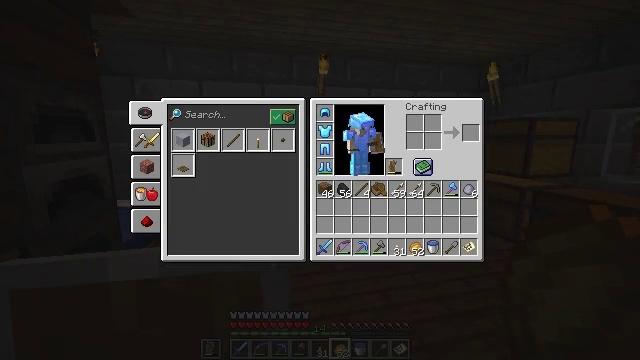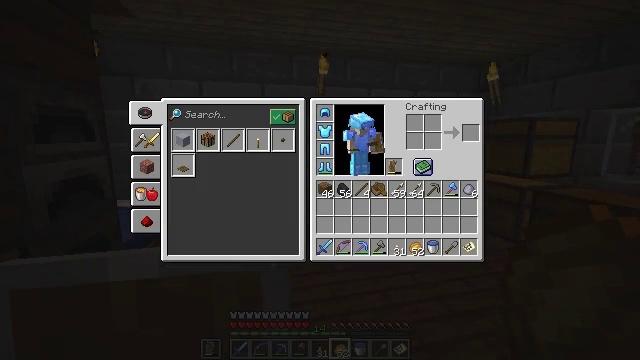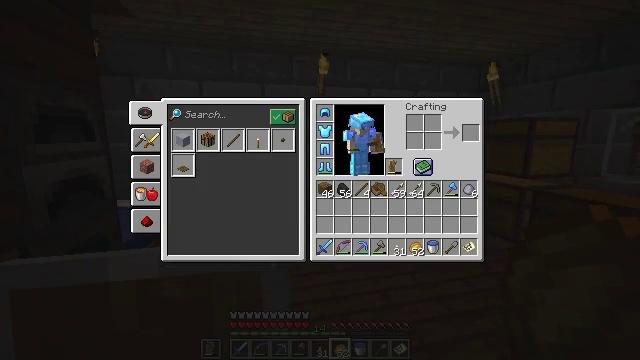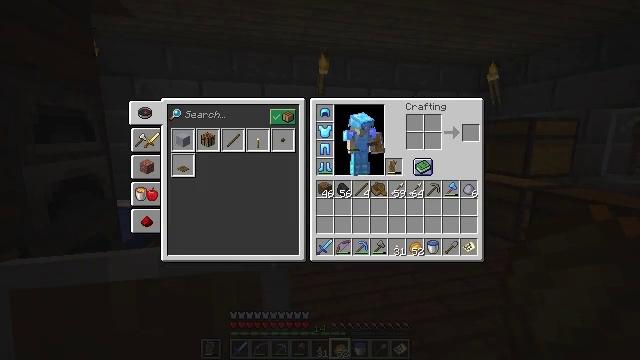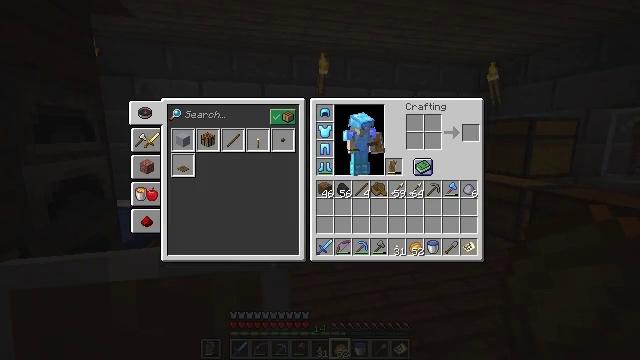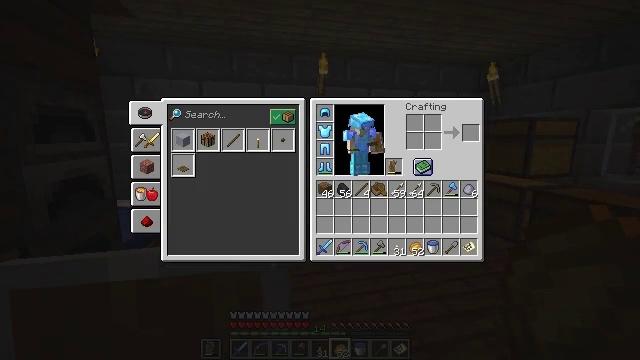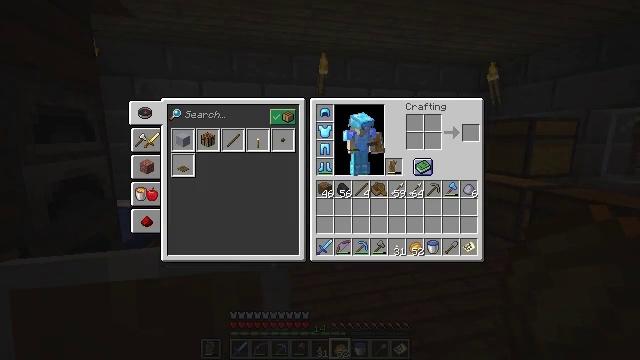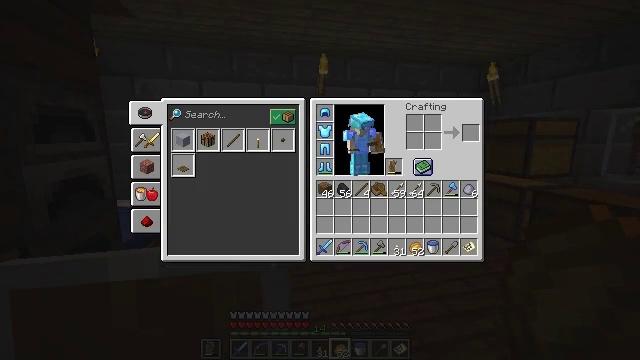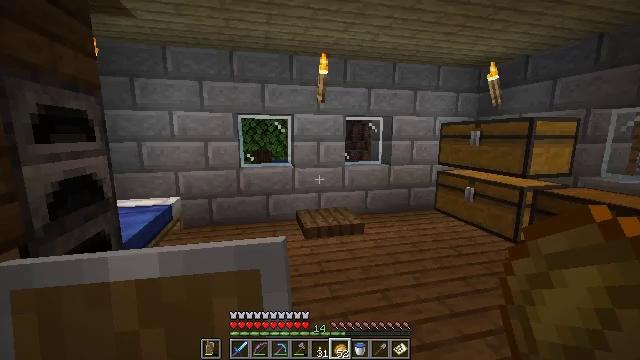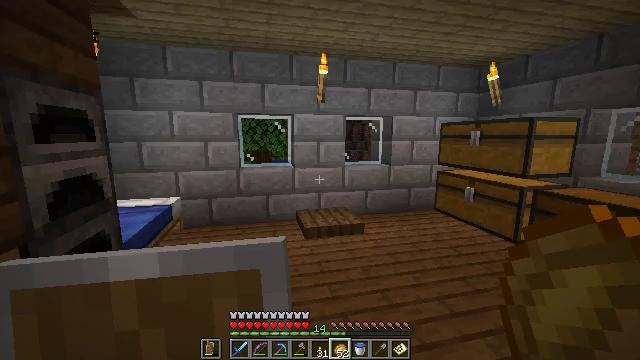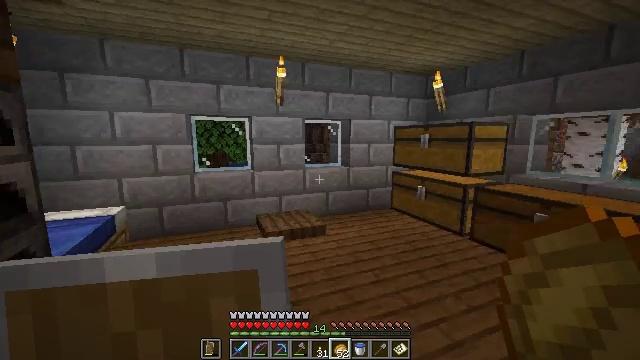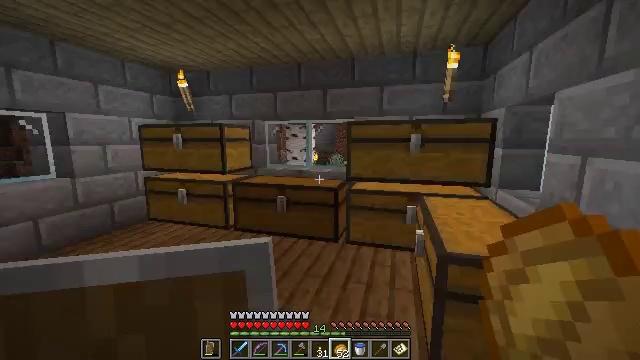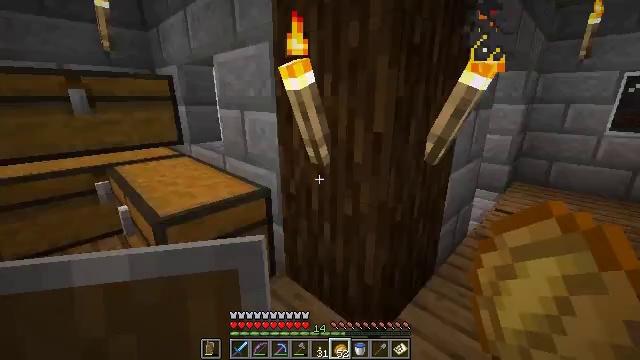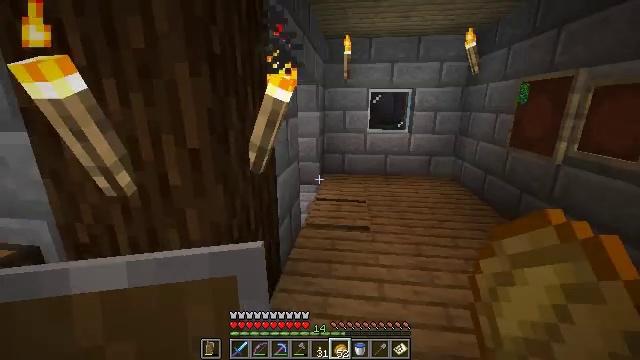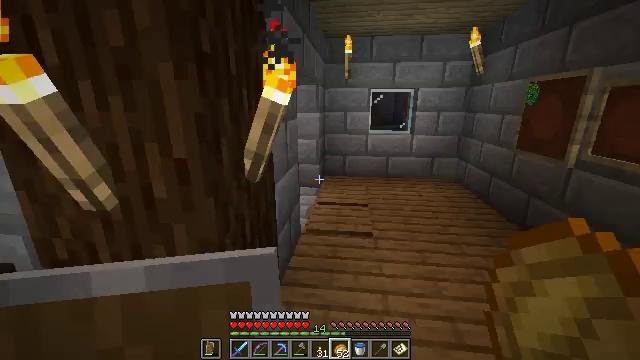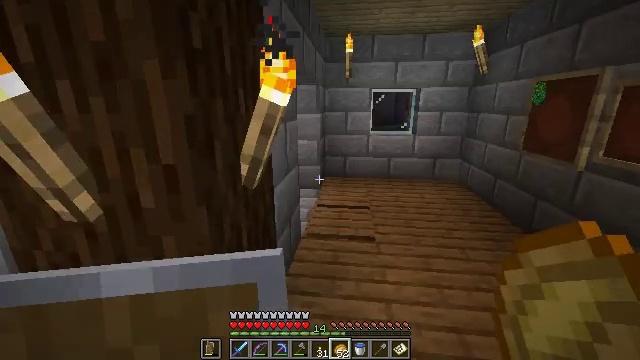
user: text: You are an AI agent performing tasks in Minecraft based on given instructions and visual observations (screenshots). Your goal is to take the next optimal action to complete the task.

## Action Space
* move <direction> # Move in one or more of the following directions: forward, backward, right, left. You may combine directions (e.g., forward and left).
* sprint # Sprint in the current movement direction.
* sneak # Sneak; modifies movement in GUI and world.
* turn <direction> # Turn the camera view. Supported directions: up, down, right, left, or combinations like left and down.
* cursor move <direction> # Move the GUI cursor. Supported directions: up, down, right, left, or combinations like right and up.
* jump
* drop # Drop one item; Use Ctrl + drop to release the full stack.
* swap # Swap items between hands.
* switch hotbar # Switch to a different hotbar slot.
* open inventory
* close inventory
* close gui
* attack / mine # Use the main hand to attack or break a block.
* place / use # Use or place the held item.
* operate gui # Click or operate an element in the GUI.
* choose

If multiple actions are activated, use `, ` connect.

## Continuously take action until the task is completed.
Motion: motion action
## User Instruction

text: Break the potato plant to gather potatoes.
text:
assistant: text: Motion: no_op
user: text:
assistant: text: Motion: no_op
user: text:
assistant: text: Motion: no_op
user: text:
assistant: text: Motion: no_op
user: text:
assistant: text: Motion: no_op
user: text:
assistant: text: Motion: no_op
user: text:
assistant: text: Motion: no_op
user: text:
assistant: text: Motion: no_op
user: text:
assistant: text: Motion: no_op
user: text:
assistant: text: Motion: turn right
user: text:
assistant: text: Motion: turn right
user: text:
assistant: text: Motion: turn right and down
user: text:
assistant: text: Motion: move forward, turn right and up
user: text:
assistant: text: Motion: move forward
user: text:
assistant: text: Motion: move forward, sprint
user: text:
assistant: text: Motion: move forward, sprint
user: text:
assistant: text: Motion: move forward, turn right and up
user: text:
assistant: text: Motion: move forward
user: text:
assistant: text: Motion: move forward, turn left
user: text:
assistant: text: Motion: move forward and move right, turn left and down
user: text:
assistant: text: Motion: move forward and move right, turn left and down
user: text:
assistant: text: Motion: move forward and move right, turn left
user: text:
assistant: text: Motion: move forward and move right
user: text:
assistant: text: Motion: move forward and move right, turn left and down
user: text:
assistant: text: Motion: move forward and move right, turn left
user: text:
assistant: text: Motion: move forward and move right, turn left and up
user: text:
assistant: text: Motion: move forward and move right, turn left
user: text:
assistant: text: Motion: move forward, turn left and down
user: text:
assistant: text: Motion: move forward, turn left
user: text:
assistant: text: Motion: move forward, sprint